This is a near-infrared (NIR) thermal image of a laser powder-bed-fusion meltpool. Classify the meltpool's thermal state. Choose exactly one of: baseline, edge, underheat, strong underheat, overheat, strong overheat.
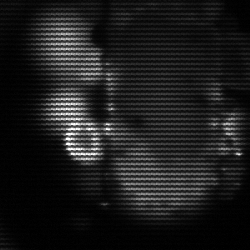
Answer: strong underheat